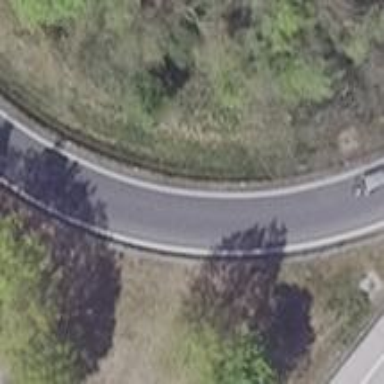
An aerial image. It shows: Asphalt motorway link.